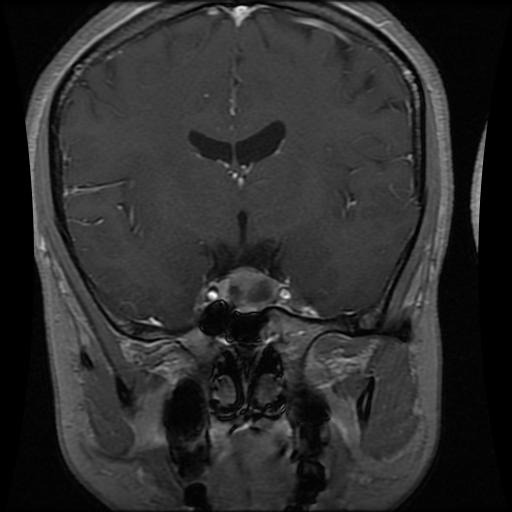
Label: pituitary